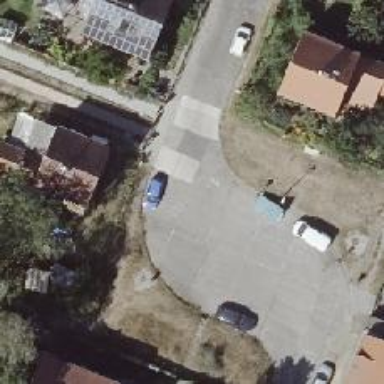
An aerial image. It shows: Residential road with concrete surface. Sidewalks are present on both sides.